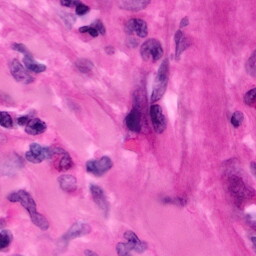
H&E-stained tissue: Pancreatic